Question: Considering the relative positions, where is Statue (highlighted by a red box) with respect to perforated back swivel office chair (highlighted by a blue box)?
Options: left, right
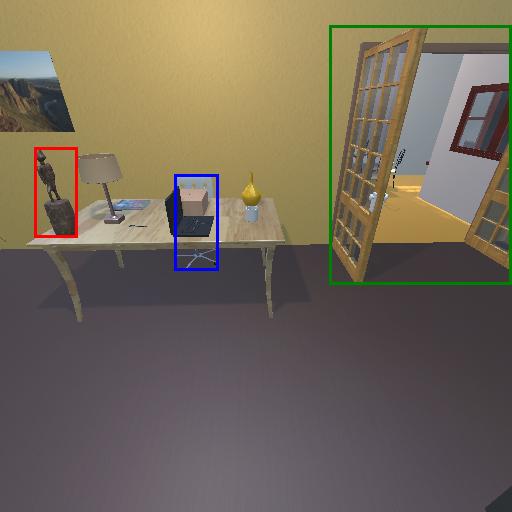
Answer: left